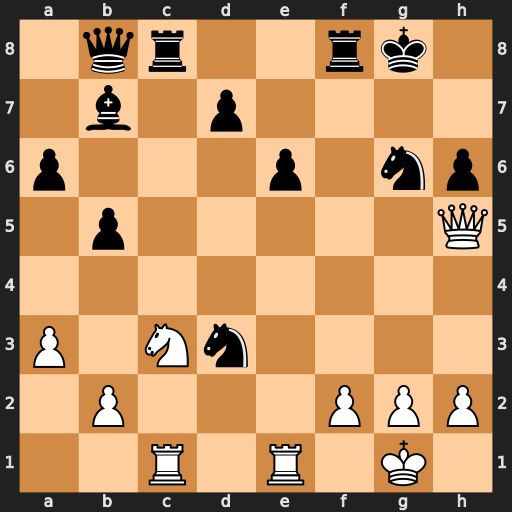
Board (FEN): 1qr2rk1/1b1p4/p3p1np/1p5Q/8/P1Nn4/1P3PPP/2R1R1K1
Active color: w
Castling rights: -
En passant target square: -
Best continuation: Qxg6+ Kh8 Qxh6+ Kg8 Qg6+